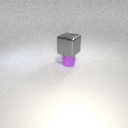
large gray metal cube above small purple rubber cylinder